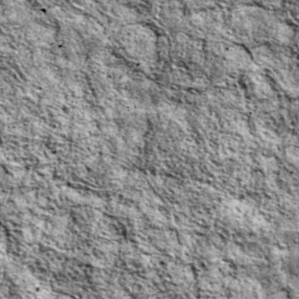
Label: non_frost